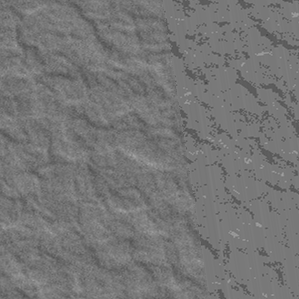
Label: frost